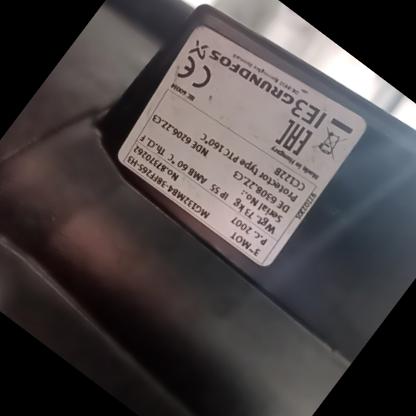
Klasa: tabliczka-znamionowa